高一 · 立体几何学
一个四棱雉的侧棱长都相等, 底面是正方形, 其正视图如图 1-3-10 所示, 该四棱雉的侧面积和体积分别是( )

图 1-3-10
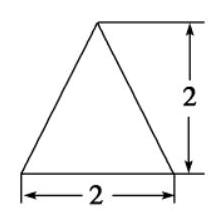
A. $4 \sqrt{5}, 8$
B. $4 \sqrt{5}, \frac{8}{3}$
C. $4(\sqrt{5}+1), \frac{8}{3}$
D. 8,8
答案: B
解析: 图知, 此棱锥高为 2 , 底面正方形的边长为 $2, V=\frac{1}{3} \times 2 \times 2 \times 2=\frac{8}{3}$, 侧面三角形的高 $h$ $=\sqrt{2^{2}+1^{2}}=\sqrt{5}, S_{\text {似 }}=4 \times\left(\frac{1}{2} \times 2 \times \sqrt{5}\right)=4 \sqrt{5}$.